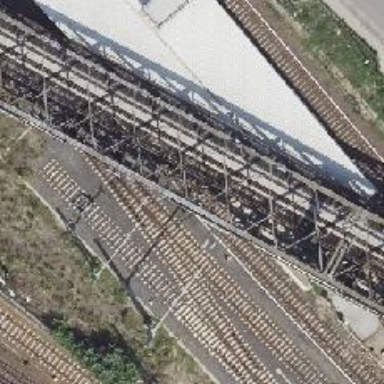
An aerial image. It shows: Stop for light rail public transport at railway station.